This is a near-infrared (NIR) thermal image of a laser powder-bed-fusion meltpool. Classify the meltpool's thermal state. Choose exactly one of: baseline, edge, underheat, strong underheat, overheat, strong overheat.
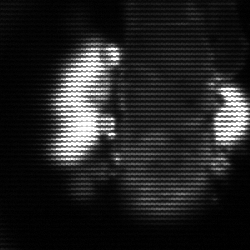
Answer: strong underheat